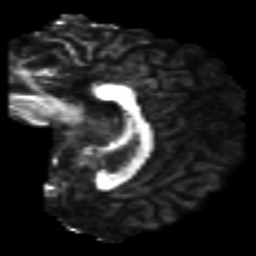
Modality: FA
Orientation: sagittal
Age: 24
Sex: female
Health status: healthy
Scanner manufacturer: ge
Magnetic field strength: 3 T
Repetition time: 11 s
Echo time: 0.072 s